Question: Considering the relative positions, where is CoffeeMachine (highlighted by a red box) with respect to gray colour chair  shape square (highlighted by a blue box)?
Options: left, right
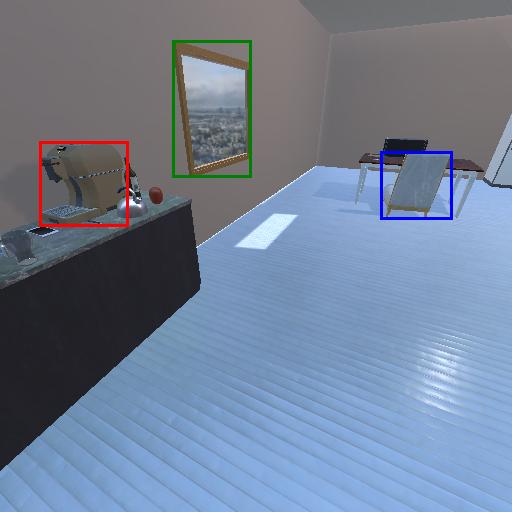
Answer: left